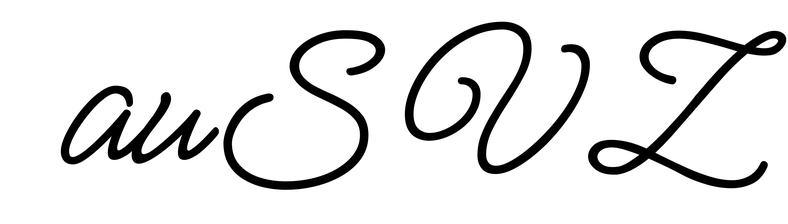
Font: MeowScript-Regular